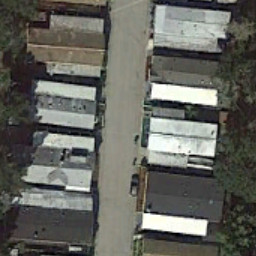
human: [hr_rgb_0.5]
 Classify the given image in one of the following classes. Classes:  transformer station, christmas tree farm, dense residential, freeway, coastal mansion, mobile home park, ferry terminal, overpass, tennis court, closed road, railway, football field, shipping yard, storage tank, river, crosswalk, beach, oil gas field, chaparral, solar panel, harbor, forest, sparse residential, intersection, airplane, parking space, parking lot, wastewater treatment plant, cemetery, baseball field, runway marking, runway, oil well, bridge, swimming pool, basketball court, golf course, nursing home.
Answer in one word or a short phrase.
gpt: mobile home park